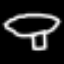
Label: mushroom